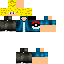
A male human skin with medium skin, wearing blonde long hair dressed in a blue hoodie and black pants, featuring a closed mouth.